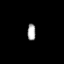
Tissue: prostate
Cell type: T cells
Senescence score: 0.3487
Nuclear area (px): 139
Mean DAPI intensity: 165.978